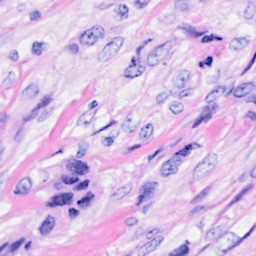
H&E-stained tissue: Breast